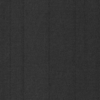
Label: dusty